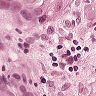
Metastatic tissue present: yes